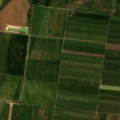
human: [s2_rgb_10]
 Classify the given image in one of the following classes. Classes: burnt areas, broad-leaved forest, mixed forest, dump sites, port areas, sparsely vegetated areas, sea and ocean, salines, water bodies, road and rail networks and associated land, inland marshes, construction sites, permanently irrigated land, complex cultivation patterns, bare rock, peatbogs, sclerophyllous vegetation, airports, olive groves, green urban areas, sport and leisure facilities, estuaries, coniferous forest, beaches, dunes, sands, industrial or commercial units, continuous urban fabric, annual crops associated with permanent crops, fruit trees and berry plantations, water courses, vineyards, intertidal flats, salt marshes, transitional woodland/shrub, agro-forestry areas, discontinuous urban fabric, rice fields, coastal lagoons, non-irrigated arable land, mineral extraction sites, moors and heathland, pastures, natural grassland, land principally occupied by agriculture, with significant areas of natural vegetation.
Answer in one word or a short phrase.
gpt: non-irrigated arable land